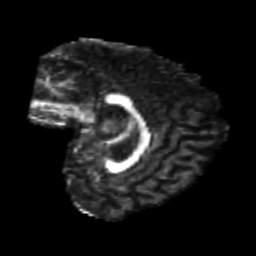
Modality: FA
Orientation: sagittal
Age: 26
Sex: female
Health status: healthy
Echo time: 0.074 s